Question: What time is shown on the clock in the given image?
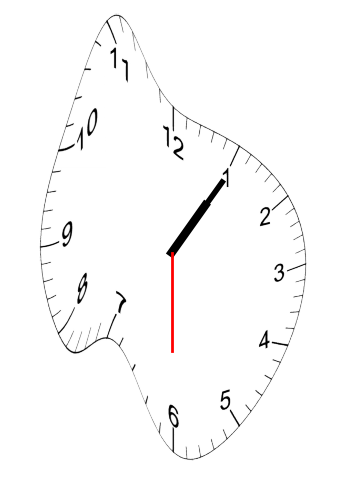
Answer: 01:05:30